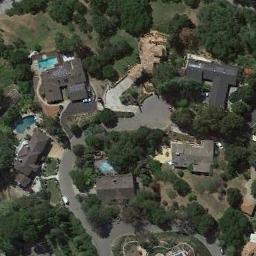
Label: residential